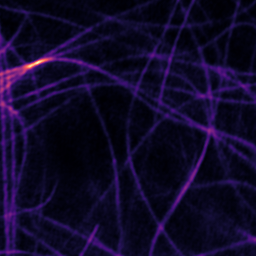
Label: Super-resolution Microtubules image